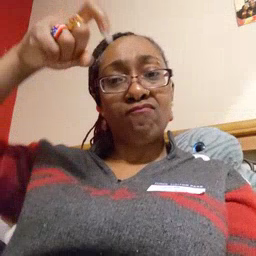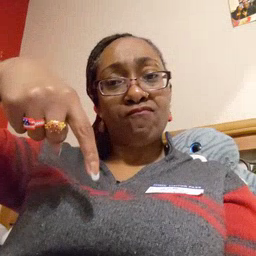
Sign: down